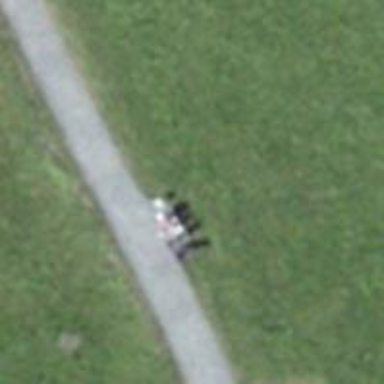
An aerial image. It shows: Bench for seating.